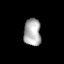
Tissue: lung
Cell type: Epithelial cells
Senescence score: 0.2228
Nuclear area (px): 459
Mean DAPI intensity: 172.163